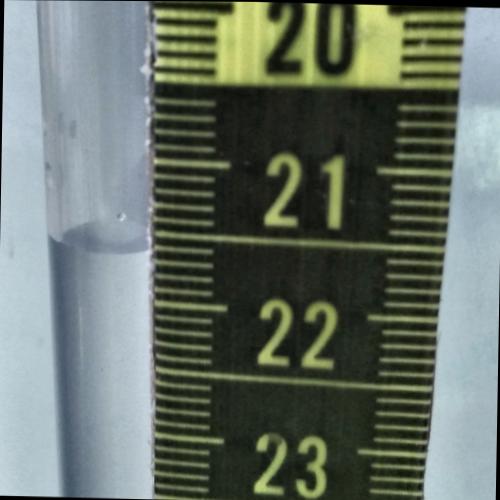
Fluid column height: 21.6 cm